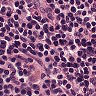
Metastatic tissue present: no